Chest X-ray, AP view. Patient: 39 years old, sex M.
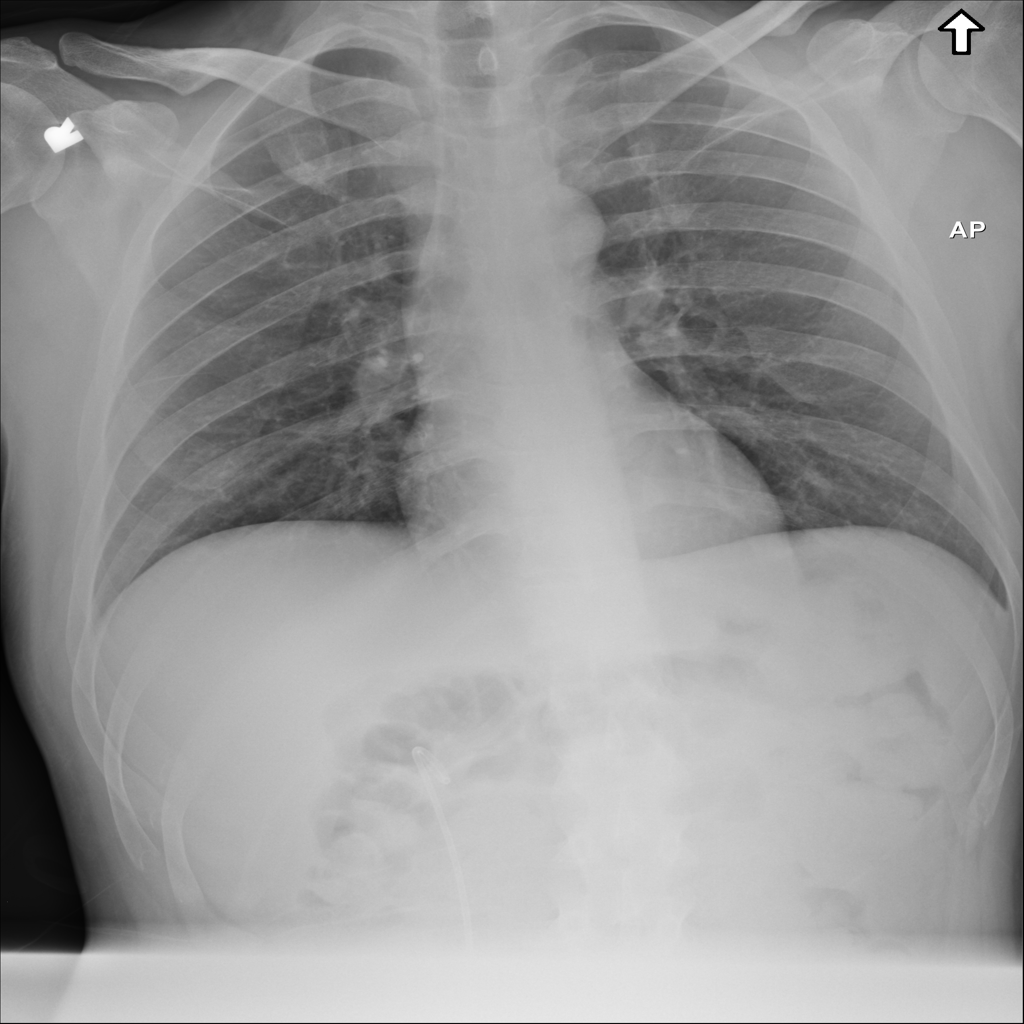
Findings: No Finding